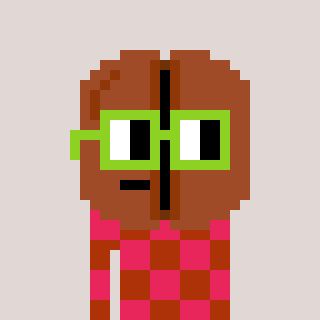
a pixel art character with square light green glasses, a coffeebean-shaped head and a hotbrown-colored body on a warm background